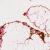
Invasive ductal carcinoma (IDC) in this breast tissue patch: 0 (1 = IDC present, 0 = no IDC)